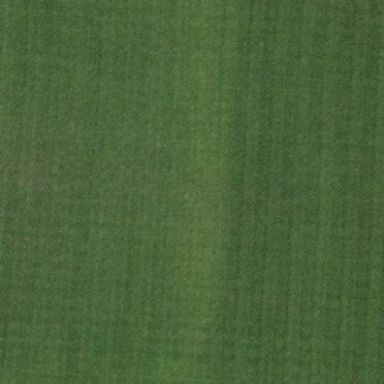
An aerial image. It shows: Grass pitch designated for soccer.